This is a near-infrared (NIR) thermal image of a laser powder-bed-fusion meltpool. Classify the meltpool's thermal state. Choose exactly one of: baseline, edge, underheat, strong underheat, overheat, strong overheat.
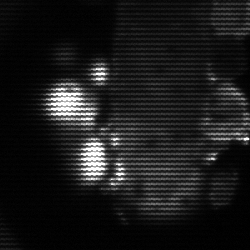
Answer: strong underheat